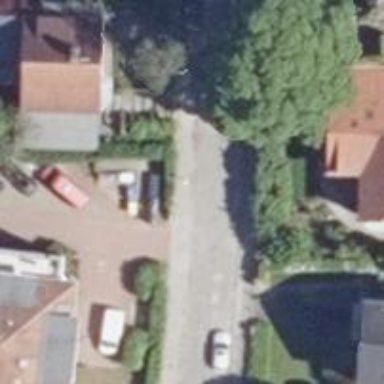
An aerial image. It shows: Residential road with flattened cobblestone surface.